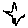
Label: star